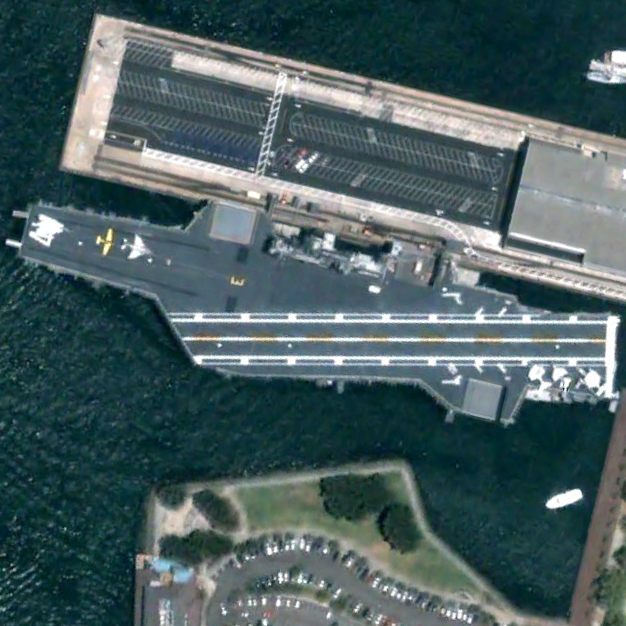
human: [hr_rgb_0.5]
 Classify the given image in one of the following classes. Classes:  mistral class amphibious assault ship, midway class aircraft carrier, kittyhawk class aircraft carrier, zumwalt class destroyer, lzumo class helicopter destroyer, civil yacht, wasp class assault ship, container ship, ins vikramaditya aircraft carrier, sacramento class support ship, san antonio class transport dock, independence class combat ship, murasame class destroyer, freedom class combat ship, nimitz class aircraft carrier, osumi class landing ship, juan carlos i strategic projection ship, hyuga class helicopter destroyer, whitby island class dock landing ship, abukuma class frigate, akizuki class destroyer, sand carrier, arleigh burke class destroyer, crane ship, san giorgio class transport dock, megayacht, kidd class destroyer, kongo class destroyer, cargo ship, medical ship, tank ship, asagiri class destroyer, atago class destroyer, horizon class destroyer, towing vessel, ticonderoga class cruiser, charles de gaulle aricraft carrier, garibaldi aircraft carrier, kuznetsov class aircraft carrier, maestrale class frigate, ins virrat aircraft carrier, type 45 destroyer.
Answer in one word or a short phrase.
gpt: Midway class aircraft carrier